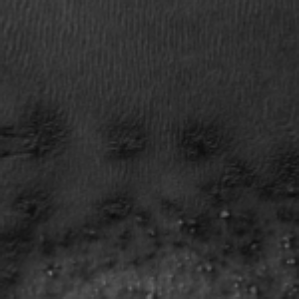
Label: frost